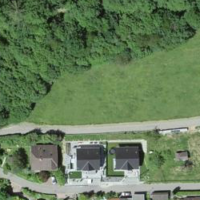
EUNIS habitat code: 24
Species observed at this site:
Cornus sanguinea